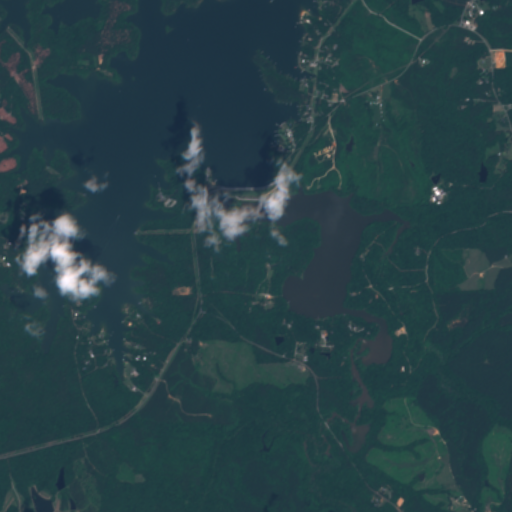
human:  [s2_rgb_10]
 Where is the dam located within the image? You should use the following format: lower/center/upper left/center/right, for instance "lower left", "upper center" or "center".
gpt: The dam is located in the center of the image.
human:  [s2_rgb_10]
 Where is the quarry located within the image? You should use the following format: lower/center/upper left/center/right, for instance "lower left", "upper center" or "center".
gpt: The quarry is located in the lower center of the image.
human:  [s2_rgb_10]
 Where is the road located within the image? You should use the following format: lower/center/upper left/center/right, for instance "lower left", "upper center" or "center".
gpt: There is no road in the image.